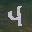
Label: 4